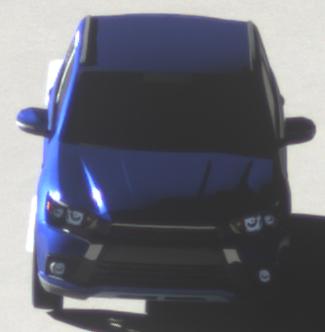
Make: Mitsubishi
Model: Outlander 2.0 Plug-In Hybrid
Detailed model: Outlander (III) Plug-In Hybrid
Model produced from: 2015/10
Model produced until: 2018/08
Doors: 5
Color: blue
Road condition: wet road
Daytime: sunrise or sunset
Contrast: high contrast